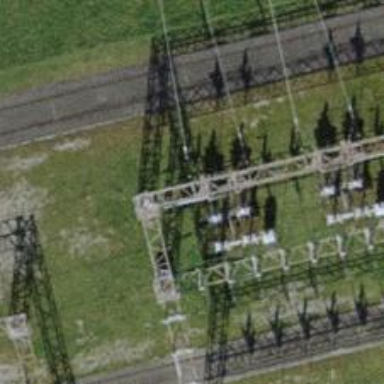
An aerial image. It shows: Power line in the image.